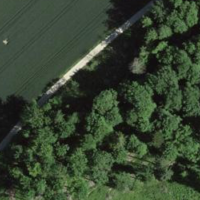
EUNIS habitat code: 44
Species observed at this site:
Corylus avellana